Question: Windows will allow you to have more than one music folder. How do I query the path for all the folders. I know that the following will get the current set folder but I want the others.
'''
Environment.GetFolderPath(Environment.SpecialFolder.MyMusic)
'''
On my system this will produce the following folder. 'D:\Users\Bobby\Music'. However that is not enough. I have another folder that is a music folder located at 'C:\Users\Bobby\SkyDrive\Music'.
Basically I want to iterate all the folders in the MyMusic library from my Windows Store application.

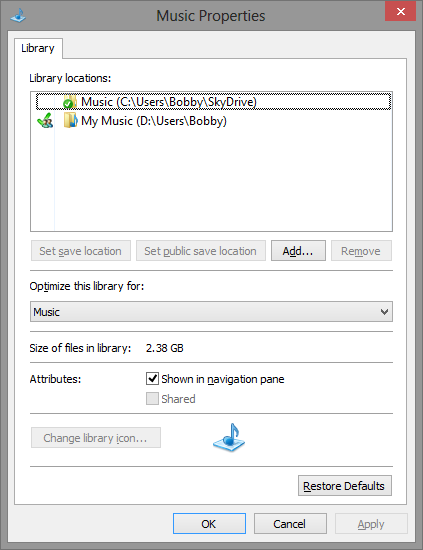
Answer: I figured it out. Here is how you access all MP3 music is a Windows Music library.
'''
var options = new QueryOptions(CommonFileQuery.OrderByMusicProperties, new List<string> { ".mp3" });
options.SetThumbnailPrefetch(ThumbnailMode.MusicView, 256, ThumbnailOptions.UseCurrentScale);
var query = KnownFolders.MusicLibrary.CreateFileQueryWithOptions(options);
var files = await query.GetFilesAsync();
foreach (var file in files)
{
/* Access MP3s */
}
'''